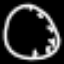
Label: clock